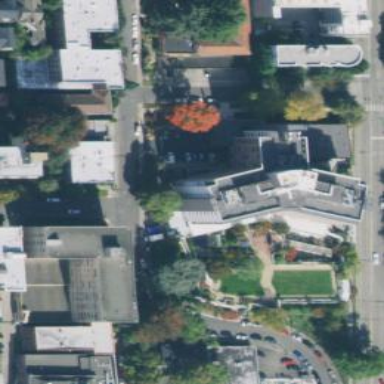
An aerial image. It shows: Image showing building with apartments.